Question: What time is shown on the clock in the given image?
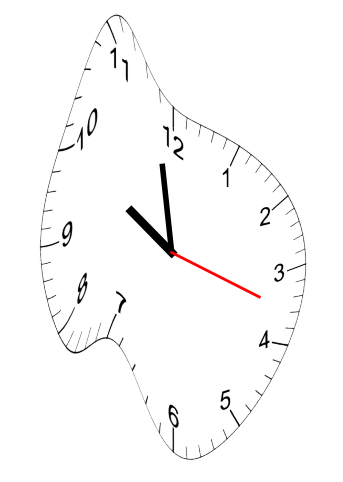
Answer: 09:58:18